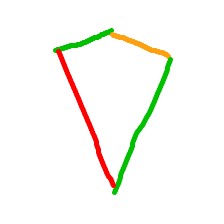
Shape: kite